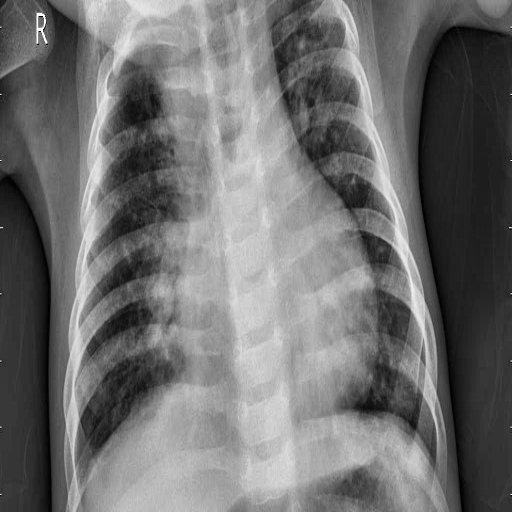
Finding: PNEUMONIA